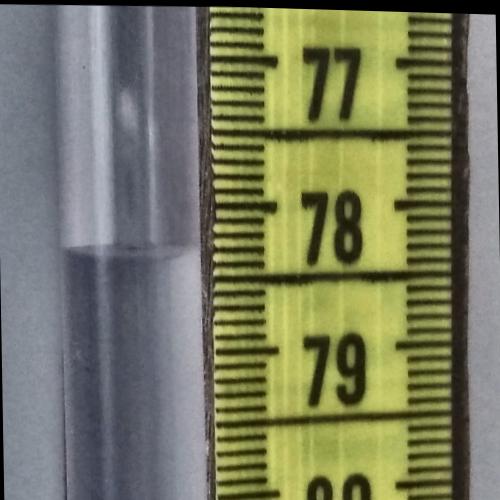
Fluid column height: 78.3 cm